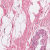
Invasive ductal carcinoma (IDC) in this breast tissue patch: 0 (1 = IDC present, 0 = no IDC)